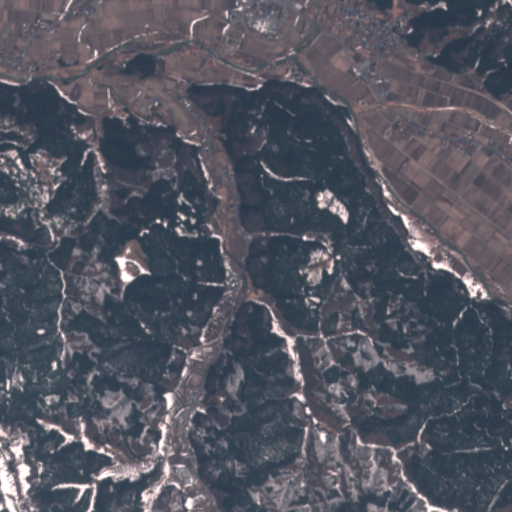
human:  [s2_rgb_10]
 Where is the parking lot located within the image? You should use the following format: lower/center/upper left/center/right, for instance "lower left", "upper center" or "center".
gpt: The parking lot is located in the upper center of the image.
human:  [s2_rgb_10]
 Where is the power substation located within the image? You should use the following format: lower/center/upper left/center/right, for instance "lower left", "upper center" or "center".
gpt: The power substation is located in the upper center of the image.
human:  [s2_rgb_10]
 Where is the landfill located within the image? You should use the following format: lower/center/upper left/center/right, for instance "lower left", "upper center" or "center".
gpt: There is no landfill in the image.